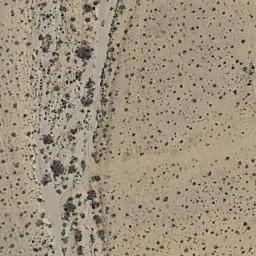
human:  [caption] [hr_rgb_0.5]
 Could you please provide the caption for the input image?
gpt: The chaparral is on the desert with a road pass by .

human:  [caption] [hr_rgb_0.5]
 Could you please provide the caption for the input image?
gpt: There are about a hundred trees in this desert .

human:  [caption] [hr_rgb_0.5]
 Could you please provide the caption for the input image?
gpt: A lot of dense chaparrals of different sizes grow in the desert and the dry river channels beside .

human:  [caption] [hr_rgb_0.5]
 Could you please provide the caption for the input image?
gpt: Chaparral is densely distributed in the sand from the middle to sparsely around .

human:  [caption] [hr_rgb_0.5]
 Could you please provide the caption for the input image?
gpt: The chaparral is scattered and sparse .